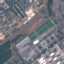
Land use / land cover: Industrial